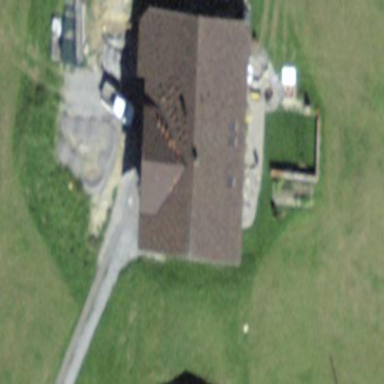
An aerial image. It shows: Farm building.